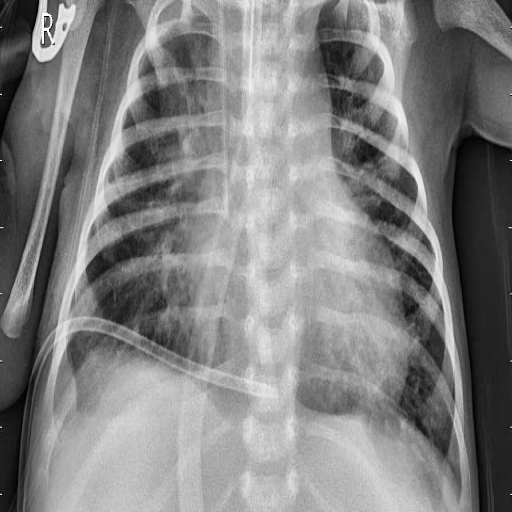
Finding: PNEUMONIA